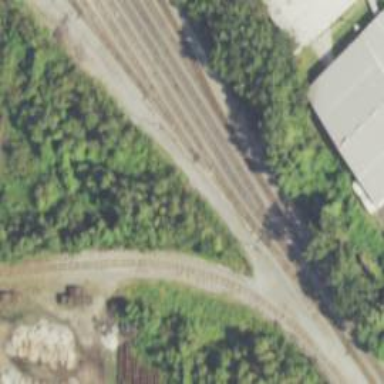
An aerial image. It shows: Railway yard in service.